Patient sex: M
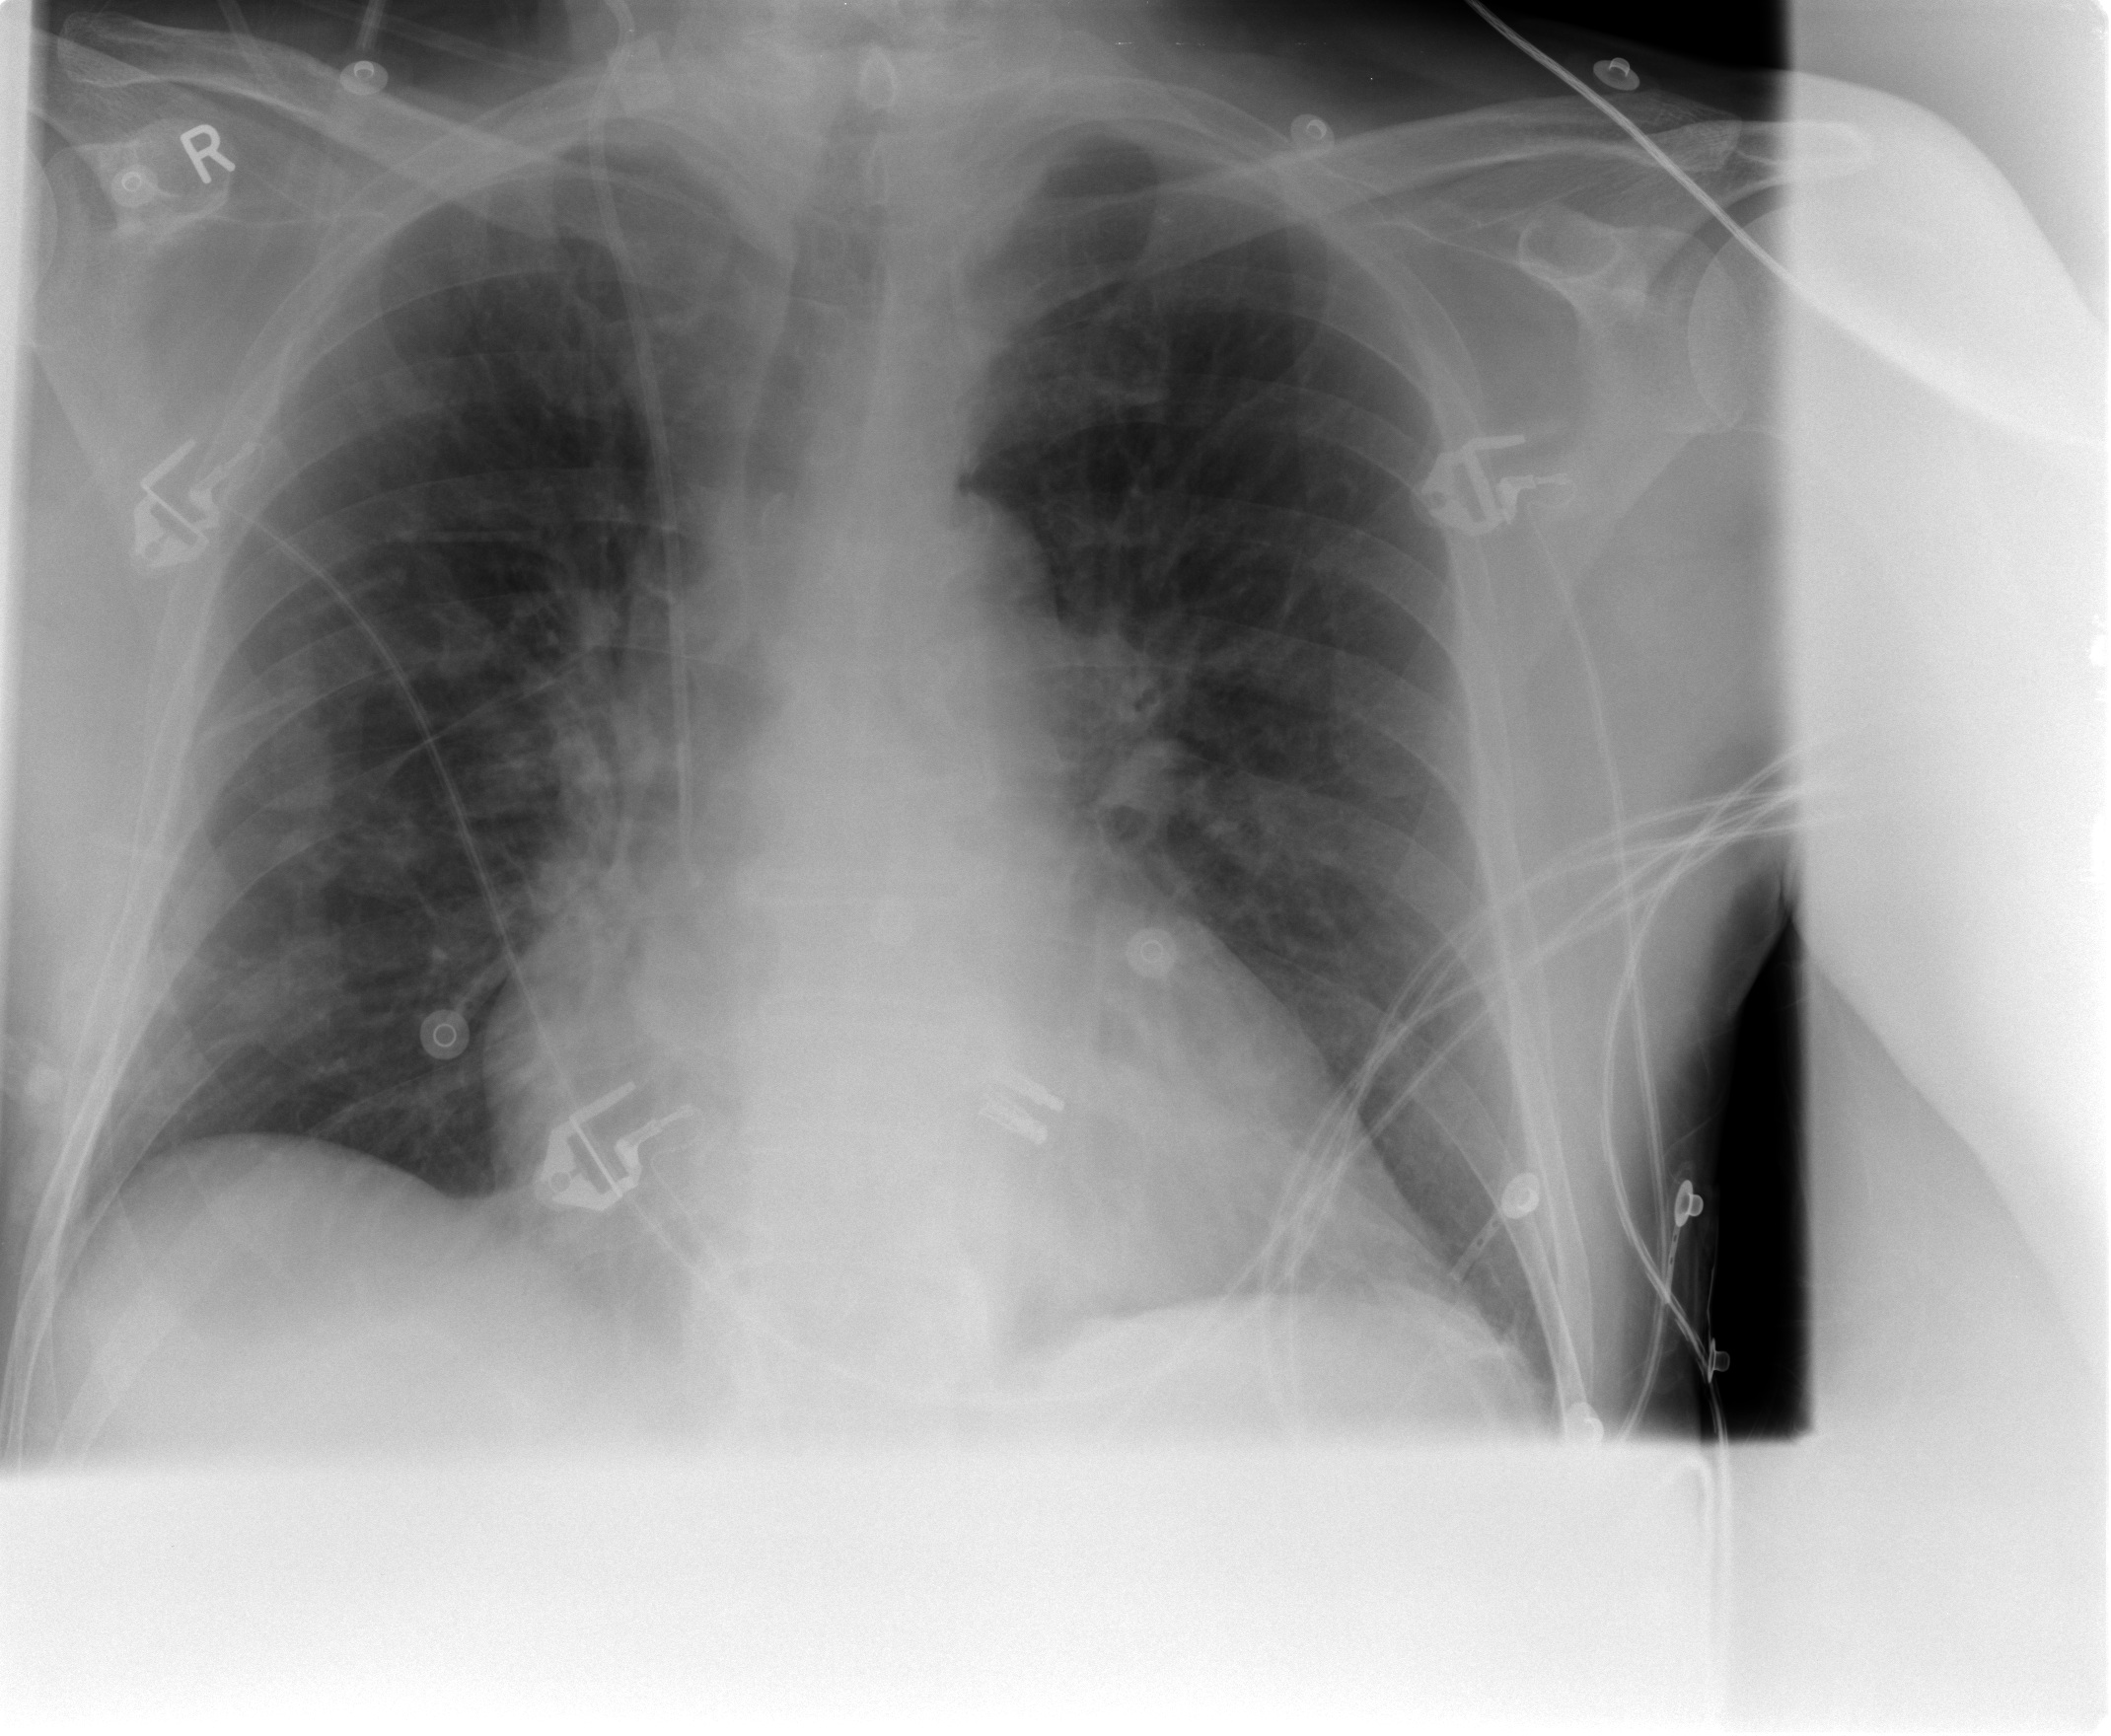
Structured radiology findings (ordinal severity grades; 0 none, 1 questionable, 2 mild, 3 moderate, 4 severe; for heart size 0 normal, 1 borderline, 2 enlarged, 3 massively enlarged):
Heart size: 1
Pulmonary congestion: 2
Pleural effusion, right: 0
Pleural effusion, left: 0
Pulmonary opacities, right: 0
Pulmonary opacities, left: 0
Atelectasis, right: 2
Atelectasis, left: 2